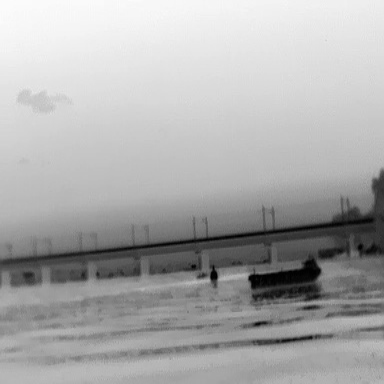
There are two objects shown in the infrared image, including a warship, and a liner.